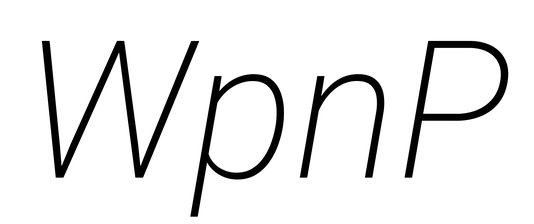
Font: Roboto-Italic_ExtraLight_Italic